Question: I need to create curve Responsive SVG background, with two color.

i Tried this below code:
'''
<svg xmlns="http://www.w3.org/2000/svg" xmlns:xlink="http://www.w3.org/1999/xlink" width="100%" height="100%" viewBox="0 0 100% 100%" class="hidden-xs hidden-sm">
<defs>
<clipPath id="clip-Nye">
<rect width="100%" height="100%"/>
</clipPath>
</defs>
<g id="Nye" data-name="Nye" clip-path="url(#clip-Nye)">
<rect width="100%" height="100%" fill="#fff"/>
<path id="Rectangle" d="M0,453.226,817.641,0s696,663.078,406.715,730.84q-335.194,78.515-815.961,459.149C142.369,1400.607,0,453.226,0,453.226Z" transform="matrix(-0.485, 0.875, -0.875, -0.485, 1914.704, 197.622)" fill="#01b0f0"/>
</g>
</svg>
'''
The Issue is that, when i minimize page with CTRL + -, SVG not show properly and side show blank.
what i do wrong? any idea?
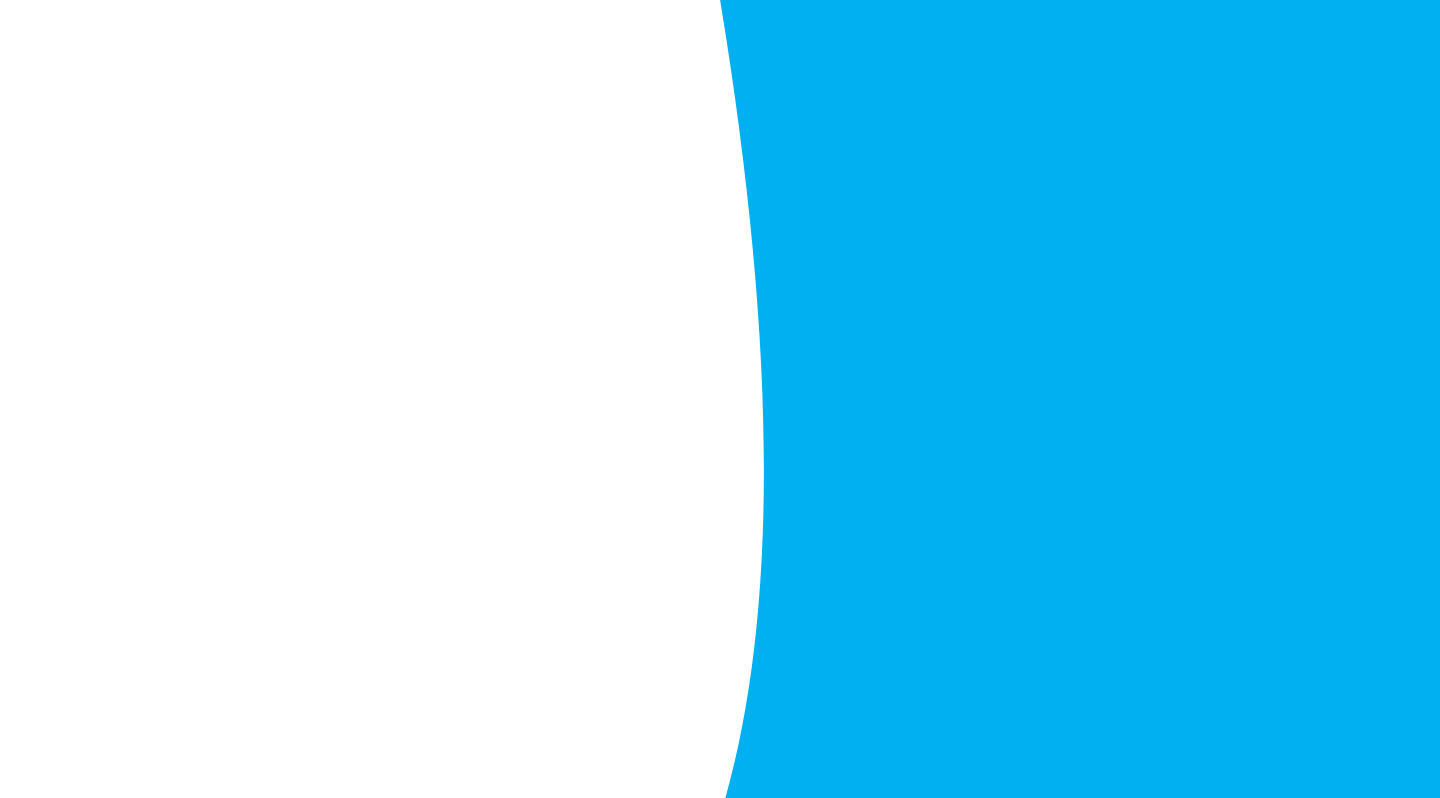
Answer: You can try the use of <URL>:
'''
body {
margin:0;
height:100vh;
background:radial-gradient(100% 200% at left,white 50%,#01b0f0 50.1%);
}
'''